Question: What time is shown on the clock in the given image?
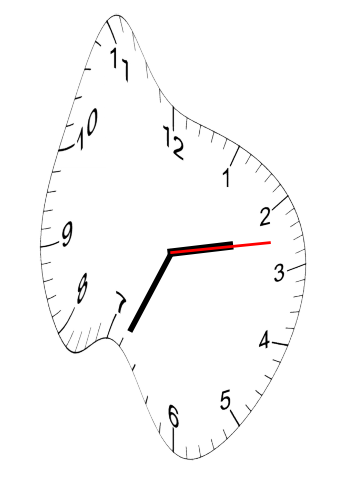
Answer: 02:34:13